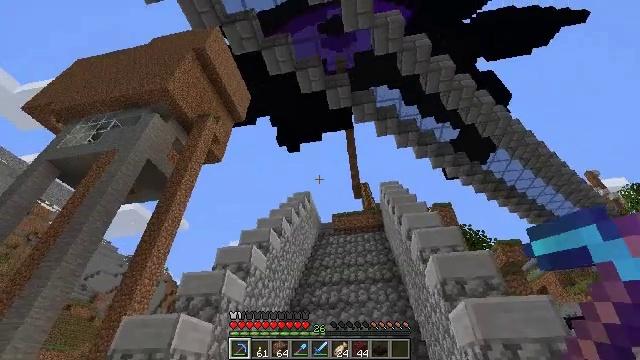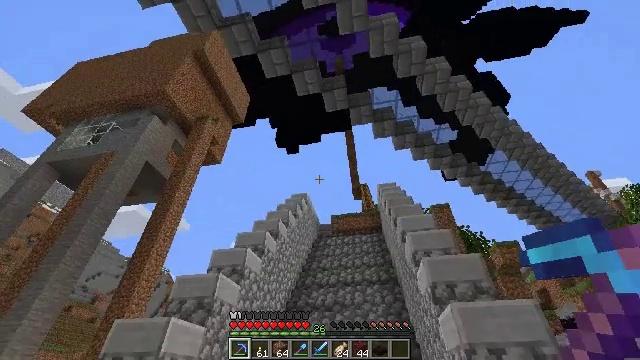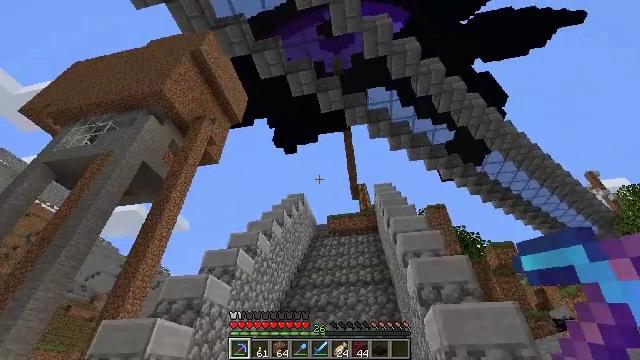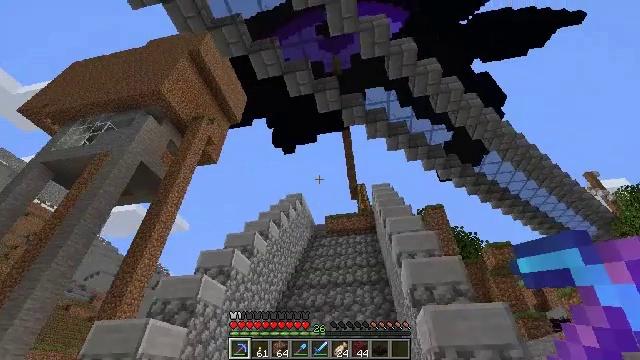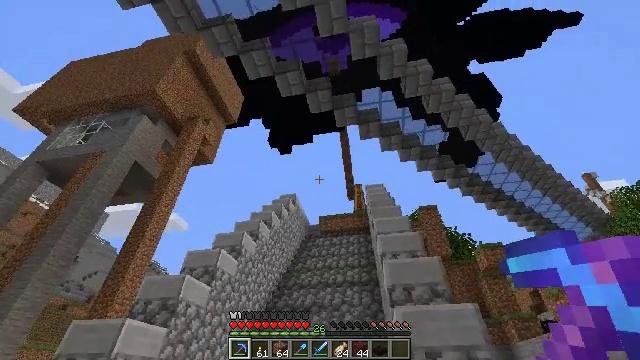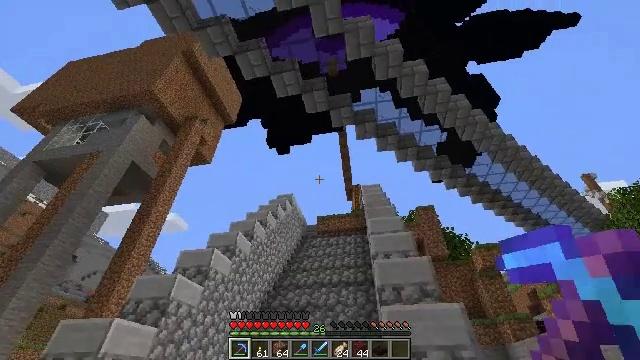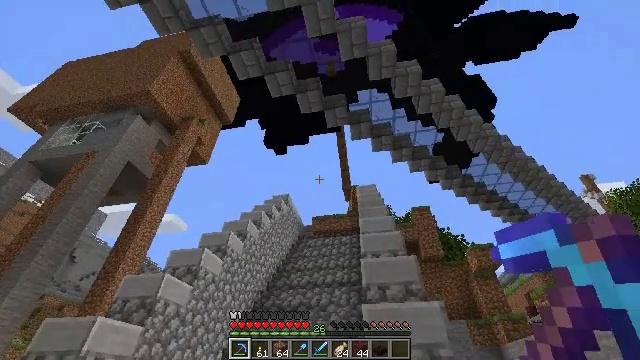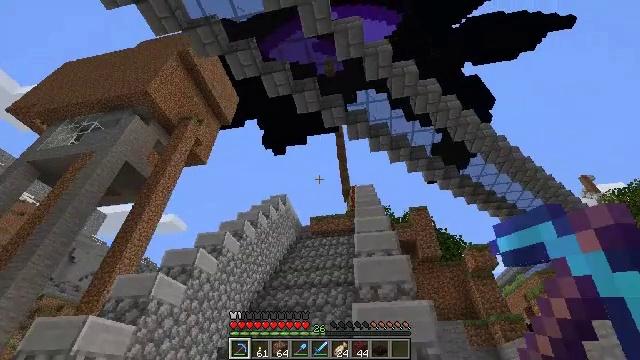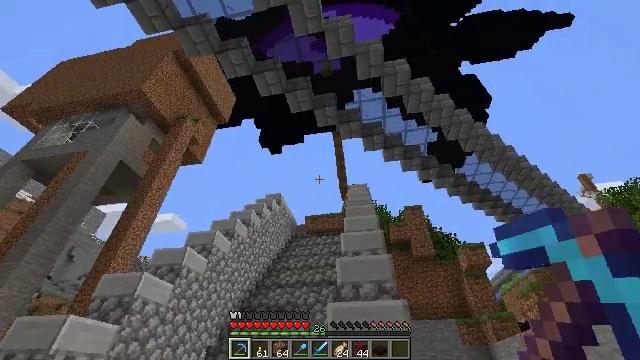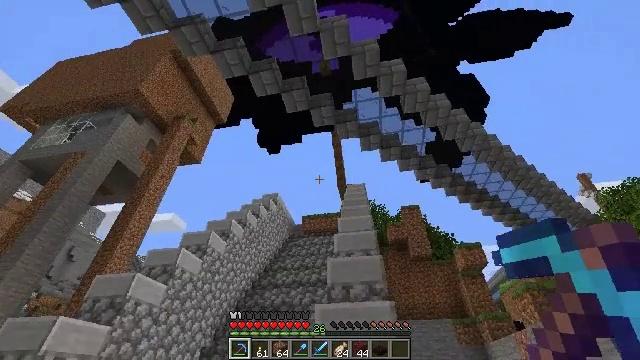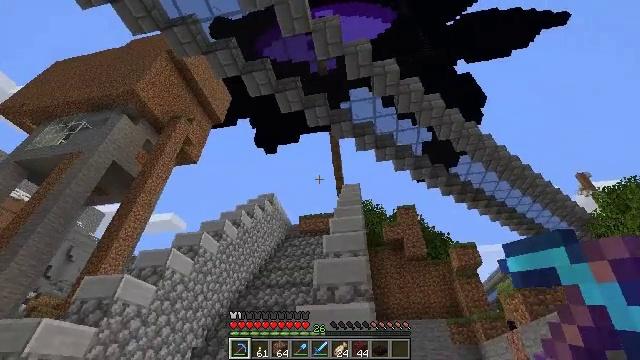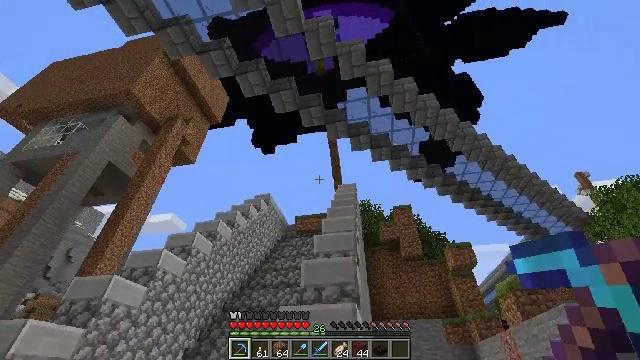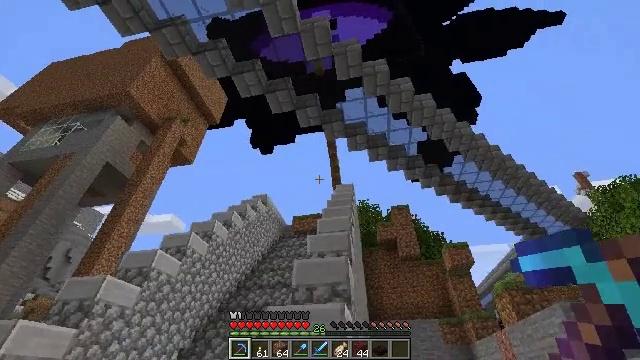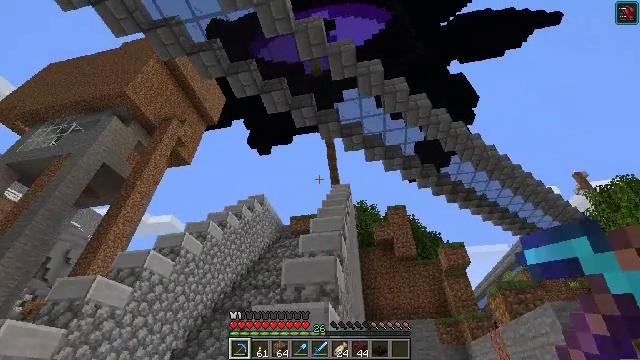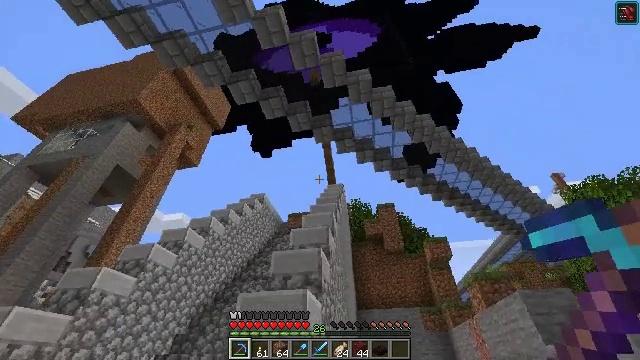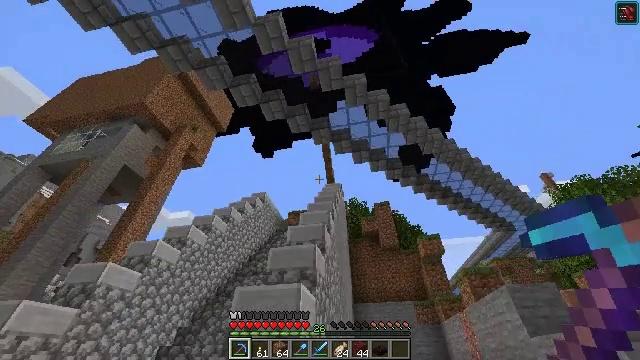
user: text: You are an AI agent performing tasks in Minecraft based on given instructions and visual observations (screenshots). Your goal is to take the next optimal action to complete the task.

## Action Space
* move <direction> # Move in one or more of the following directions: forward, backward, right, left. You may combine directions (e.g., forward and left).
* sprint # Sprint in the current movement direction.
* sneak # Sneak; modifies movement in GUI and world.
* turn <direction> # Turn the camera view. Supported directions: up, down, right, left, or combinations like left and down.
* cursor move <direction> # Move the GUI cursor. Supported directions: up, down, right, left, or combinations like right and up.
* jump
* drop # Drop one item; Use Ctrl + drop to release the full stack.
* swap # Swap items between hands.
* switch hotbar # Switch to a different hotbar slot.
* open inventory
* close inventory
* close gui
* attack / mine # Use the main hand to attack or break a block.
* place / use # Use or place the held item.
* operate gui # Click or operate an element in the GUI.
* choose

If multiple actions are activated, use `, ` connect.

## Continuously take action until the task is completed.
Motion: motion action
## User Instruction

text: Collect the oak wall sign by mining it.
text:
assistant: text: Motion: move right
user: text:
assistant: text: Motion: move right
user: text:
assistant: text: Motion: move right
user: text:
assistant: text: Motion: move right
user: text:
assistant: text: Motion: move right
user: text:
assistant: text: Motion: move right
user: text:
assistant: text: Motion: move right
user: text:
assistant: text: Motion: move right
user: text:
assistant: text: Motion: move right
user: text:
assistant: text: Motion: move right
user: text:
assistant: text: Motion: move right
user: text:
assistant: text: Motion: move right
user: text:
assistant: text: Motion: move right
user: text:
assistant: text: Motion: move right
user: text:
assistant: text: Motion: move right
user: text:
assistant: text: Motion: move right
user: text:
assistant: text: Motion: move right
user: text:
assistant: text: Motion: no_op
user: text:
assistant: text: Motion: no_op
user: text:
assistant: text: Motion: no_op
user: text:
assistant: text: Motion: no_op
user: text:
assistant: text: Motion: no_op
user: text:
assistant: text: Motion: no_op
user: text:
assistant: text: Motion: no_op
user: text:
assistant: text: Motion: no_op
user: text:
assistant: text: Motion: no_op
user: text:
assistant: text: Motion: no_op
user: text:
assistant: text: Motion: no_op
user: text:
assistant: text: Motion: no_op
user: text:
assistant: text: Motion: no_op